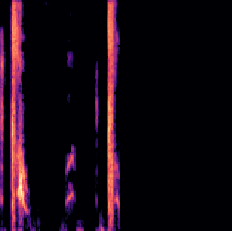
Sound class: Person sneeze